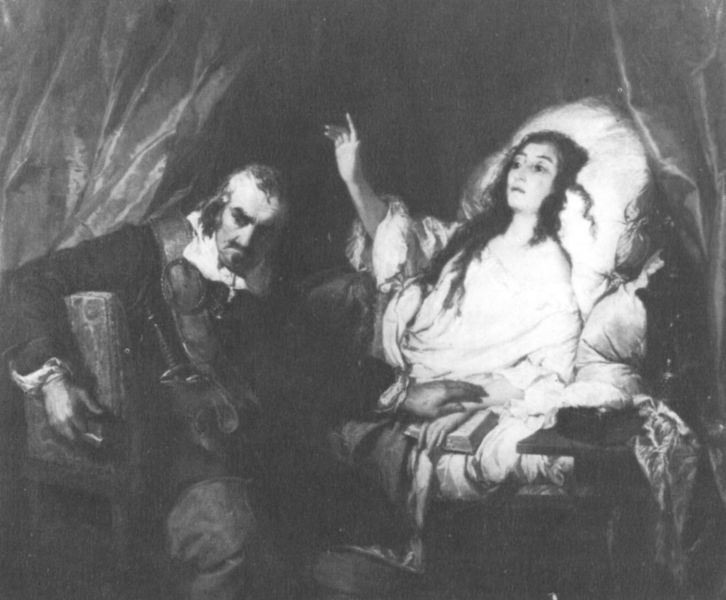
Titel: Cromwell am Krankenbett seiner Tochter Lady Claypole
Künstler: Julius Schrader
Institution: Köln, Wallraf-Richartz-Museum
Schlagwörter: dunkel, gemälde, hand, mann, weiß, sitzen, finger, frau, geste, haar, licht, schwarz, stuhl, blick, dame, tuch, malerei, bart, hemd, arm, barock, bibel, tod, tot, hände, vorhang, haare, sitzend, nachthemd, paar, locken, seide, traurig, helldunkel, liegen, kissen, vorhänge, zeigefinger, grimmig, sitzt, bett, liegend, zeigen, foto, fotografie, oben, abwenden, offen, krank, buch, hinten, schwarzweiß, arzt, ehemann, ritter, spitzbart, halbglatze, photo, sterben, krankheit, erhoben, bleich, baldachin, kranke, hält, schwur, berührung, nach oben, sterbebett, toto, schur, zeigt, schwören, zerzaust, berührt, angekehrt